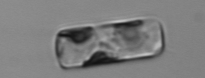
Label: Guinardia_delicatula